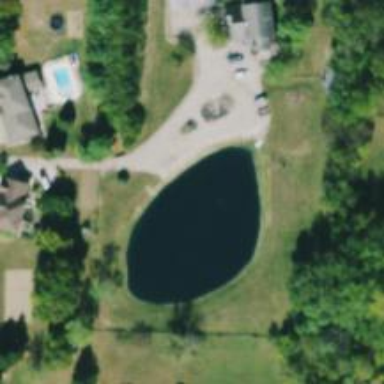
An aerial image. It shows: Pond surrounded by natural water.